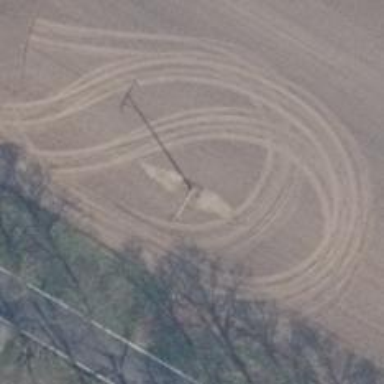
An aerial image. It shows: Power pole.